Question: I'm using javascript and a canvas to draw a mathematically designed scale (for measuring torque, it includes newton-meters and foot-pounds). I had been positioning my ticks using trigonometry, and drawing arcing lines using 'arc', naturally. The problem came when they needed to line up, but there was some strange distortion. I then drew a very large circle and compared it with a circular selection in GIMP and there was a distortion. The circles are consistent every 45 degrees around the circles, but between those nodes the canvas drawn circle deviates outwards, much like an octagon that can been rounded too far outwards to approximate a circle.
Why do these distortions occur? How can I draw a truly circular circle on a canvas?
This is the code I used to generate my distorted circle.
'''
<!DOCTYPE html>
<html>
<body>
<canvas width=8000 height=8000 id='myCanvas'></canvas>
<script>
var canvas = document.getElementById('myCanvas');
var context = canvas.getContext('2d');
context.beginPath();
context.arc(4000, 4000, 3200, 0, Math.PI*2, false);
context.lineWidth = 1;
context.strokeStyle = '#ff0000';
context.lineCap = 'square';
context.stroke();
</script>
</body>
</html>
'''
This may not be minimal, I know not of the relevance of 'context.lineCap', but it's a vestige of the code this is based on.
The following screenshot shows the difference between the circle drawn by GIMP and the circle drawn by Chrome

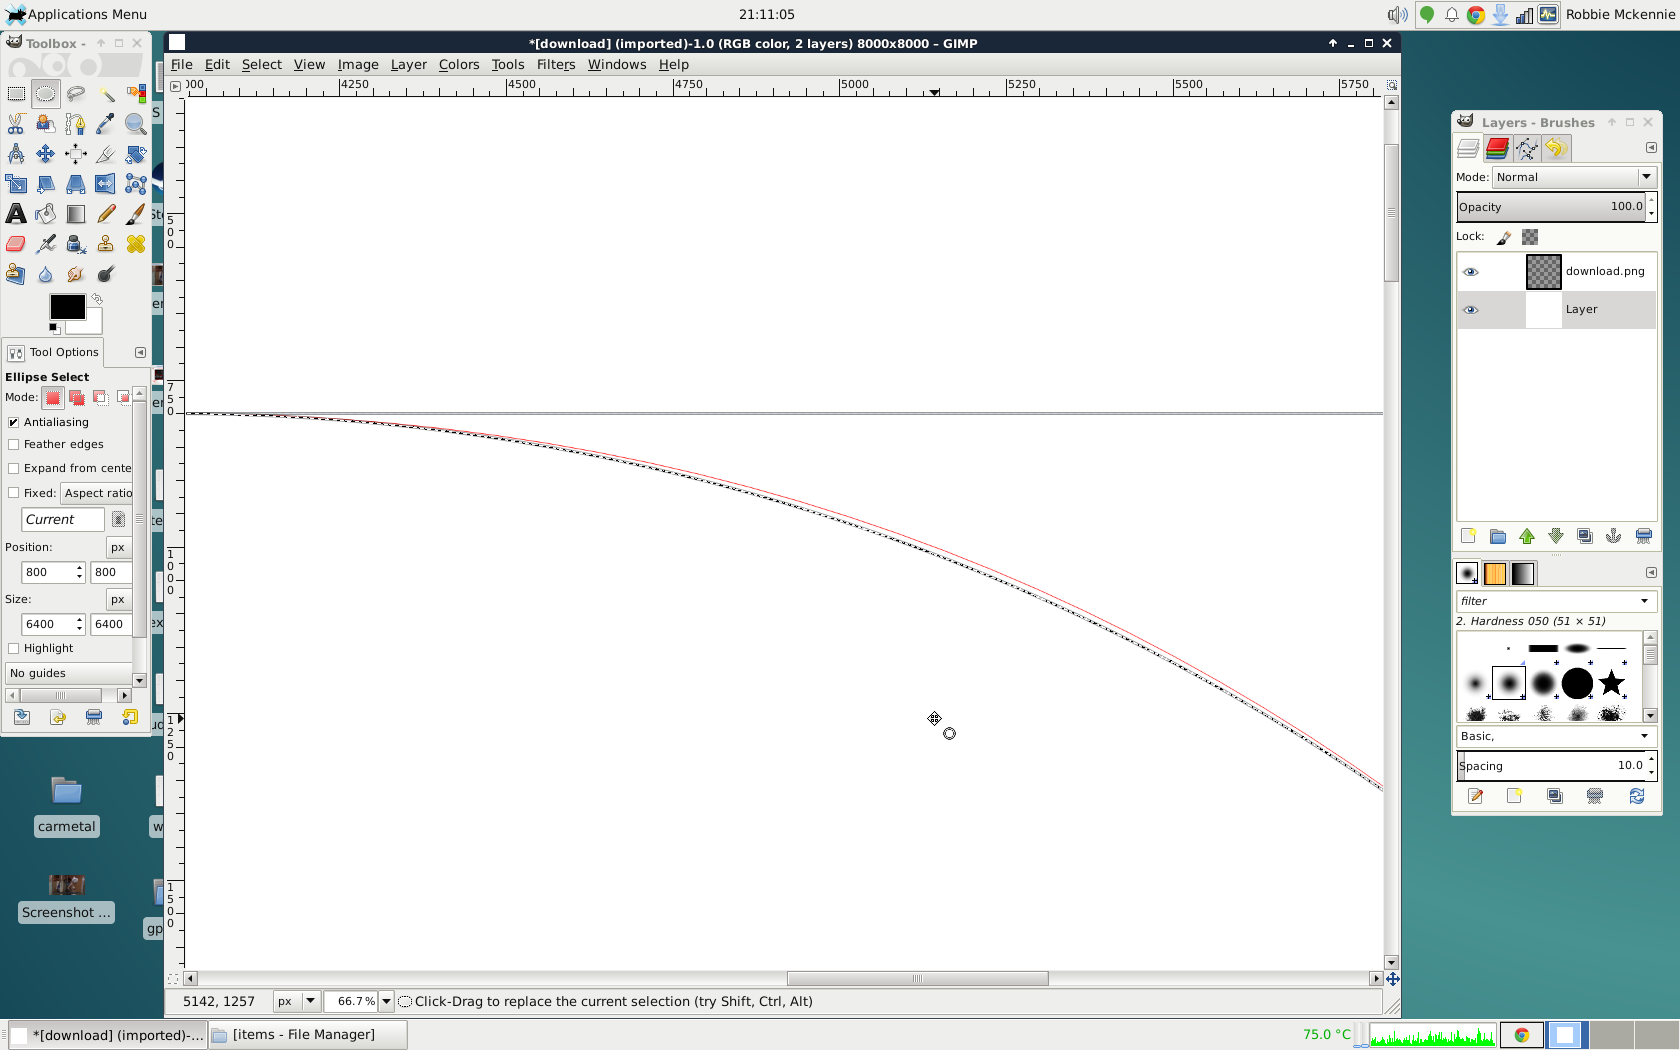
Answer: This is <URL>.
I was unable to replicate this myself on Chromium (43.0.2357.130, Ubuntu) but it does occur on Firefox 39, although I couldn't find a similar bug report for Firefox. The fact that it's correct every 90 degrees (not 45, at least not for me) indicates that circles are being approximated by 4 curves, as the curve endpoints are guaranteed to be correct.
Luckily there's a simple workaround: create a path consisting of more than 4 curves. 8 or even 6 should be sufficient for the radii you're using but you can use more if you want to play it safe. Or you could increase the number of curves as a function of the radius, although calculating the optimal function (the minimum n that will produce an accurate circle for a given radius r) is non-trivial.
'''
context.beginPath();
var n=8; // 4 is the default behaviour. higher is better, also slower
for (var i=0; i<n; i++) {
context.arc(4000, 4000, 3200, Math.PI*2*i/n, Math.PI*2*(i+1)/n, false);
}
context.stroke();
'''
See also <URL>.
(And yes, lineCap is a red herring.)